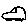
Label: car